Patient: sex M, age 64
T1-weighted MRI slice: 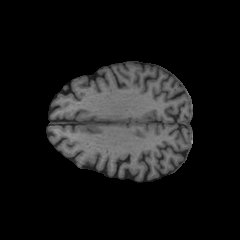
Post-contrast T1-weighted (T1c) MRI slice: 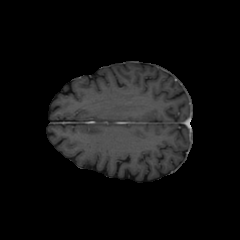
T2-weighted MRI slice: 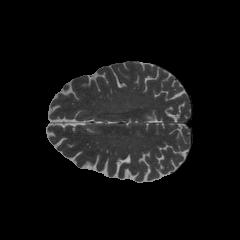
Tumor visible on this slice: no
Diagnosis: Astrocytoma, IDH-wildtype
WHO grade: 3